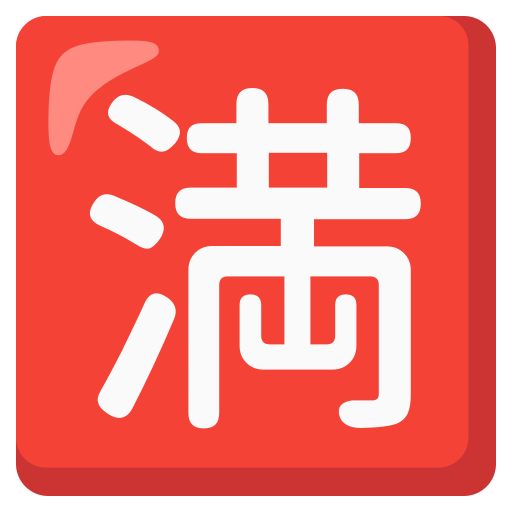
Emoji: 🈵